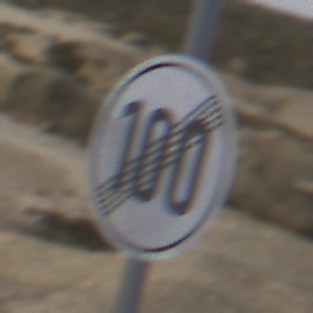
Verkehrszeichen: EndeGeschwindigkeit100
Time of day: Midday
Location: Outdoor (Nature)
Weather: PartlyCloudy
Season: NotSpecified
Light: Natural